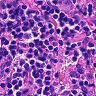
Metastatic tissue present: no